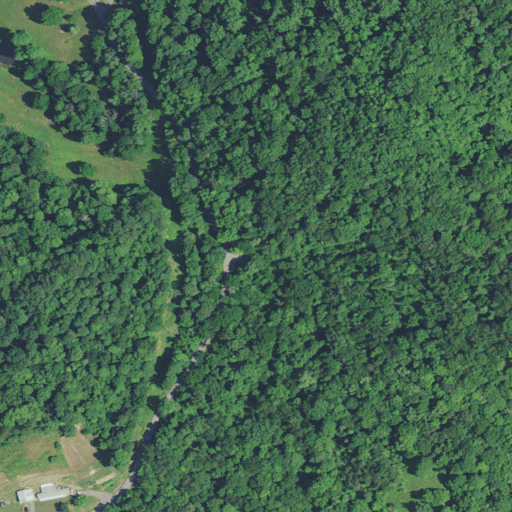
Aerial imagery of gap in West Virginia named Dollar Gap containing deciduous forest, open development, pasture, and mixed forest